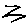
Label: zigzag